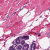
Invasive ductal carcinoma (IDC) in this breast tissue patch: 0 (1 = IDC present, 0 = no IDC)